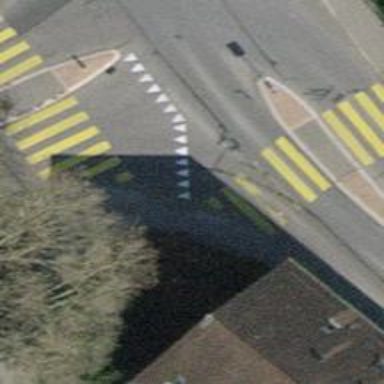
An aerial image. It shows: Footway with cobblestone surface.